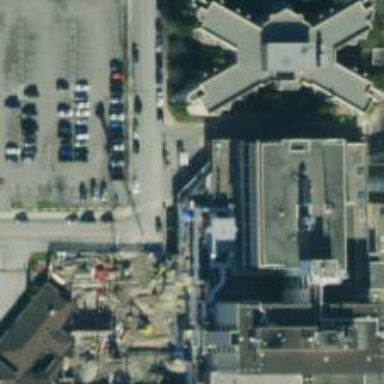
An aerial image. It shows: Entrance designated for emergency wards.